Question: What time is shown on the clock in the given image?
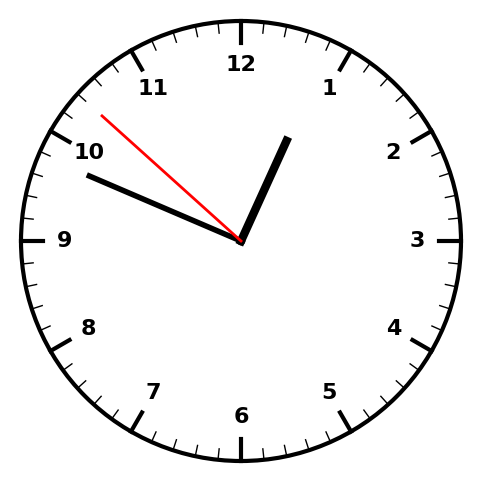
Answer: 12:48:52